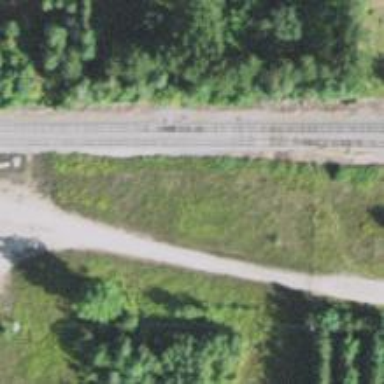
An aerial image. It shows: Two railway tracks with rails.